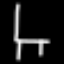
Label: chair